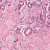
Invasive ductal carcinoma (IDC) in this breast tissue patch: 1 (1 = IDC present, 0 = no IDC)